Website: lowes
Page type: address-validator
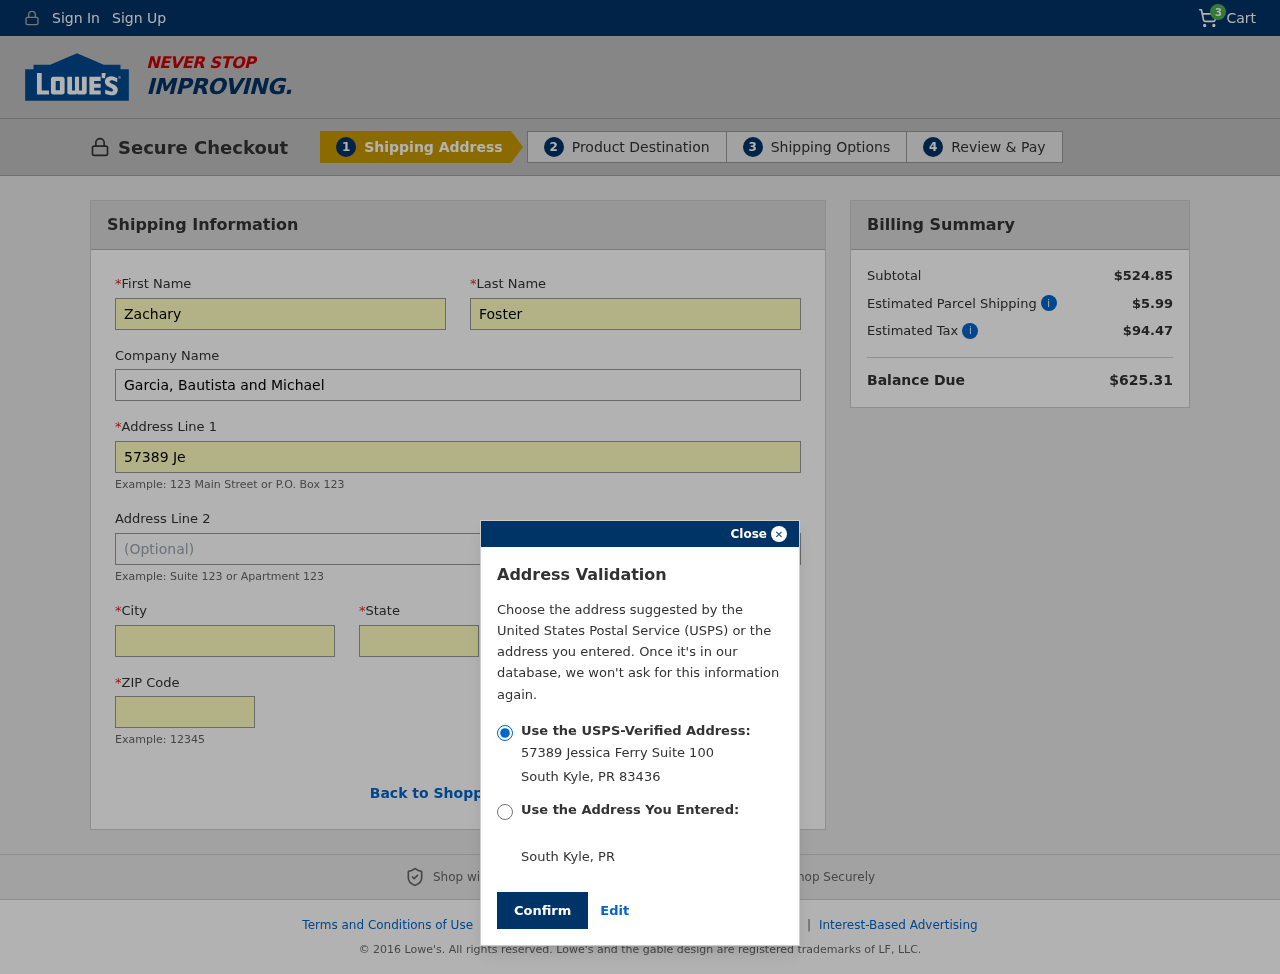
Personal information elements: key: PII_CITY
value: South Kyle
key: PII_COMPANY
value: Garcia, Bautista and Michael
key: PII_FIRSTNAME
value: Zachary
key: PII_LASTNAME
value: Foster
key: PII_POSTCODE
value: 83436
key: PII_STATE
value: PR
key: PII_STATE_ABBR
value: PR
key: PII_STREET
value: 57389 Jessica Ferry Suite 100
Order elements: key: ORDER_NUM_ITEMS
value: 3
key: ORDER_SUBTOTAL
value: $524.85
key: ORDER_SHIPPING_COST
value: $5.99
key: ORDER_TAX
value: $94.47
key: ORDER_TOTAL
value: $625.31